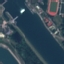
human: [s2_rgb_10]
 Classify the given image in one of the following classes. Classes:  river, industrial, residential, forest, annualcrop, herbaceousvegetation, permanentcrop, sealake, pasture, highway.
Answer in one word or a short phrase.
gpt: River